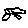
Label: car